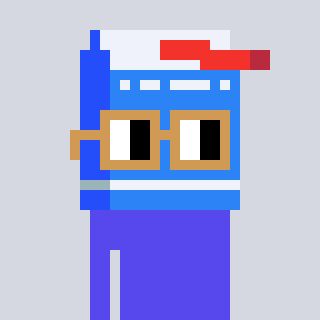
a pixel art character with square brown glasses, a milk-shaped head and a computerblue-colored body on a cool background